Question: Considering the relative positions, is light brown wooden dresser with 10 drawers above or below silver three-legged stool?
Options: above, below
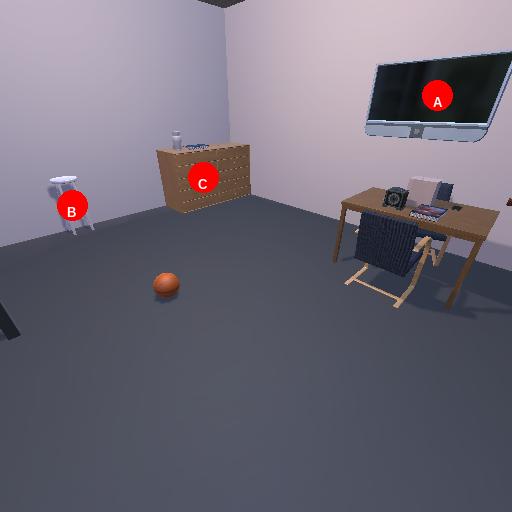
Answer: above